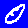
Digit: 0